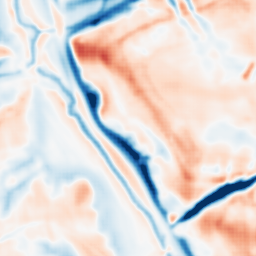
Category: multiscale
Decomposition family: dog
Decomposition parameters: sigma_low: 2
sigma_high: 10
Upsampling method: sinc_blackman
Upsampling parameters: scale: 4
kernel_size: 8
Upsampling scale: 4